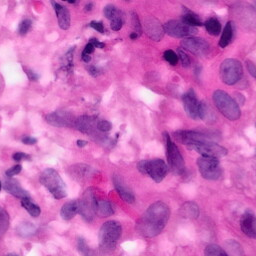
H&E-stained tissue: Pancreatic